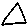
Label: triangle